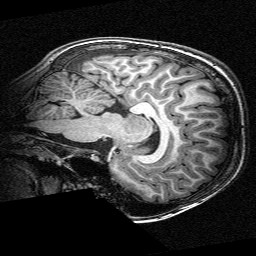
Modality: T1w
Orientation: sagittal
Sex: male
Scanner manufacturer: siemens
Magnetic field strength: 3 T
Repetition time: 2.3 s
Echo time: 0.00336 s